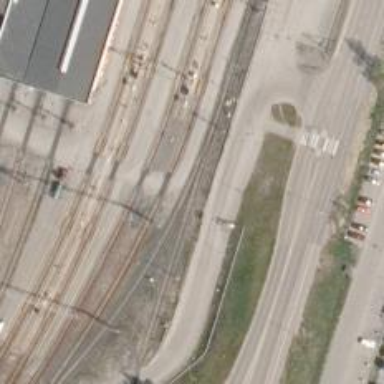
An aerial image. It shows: Railway level crossing.